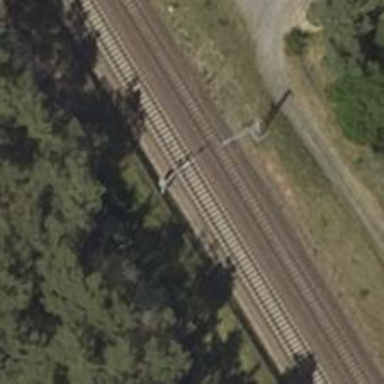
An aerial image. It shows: Railway track with contact line for electrification.